RGB frame:
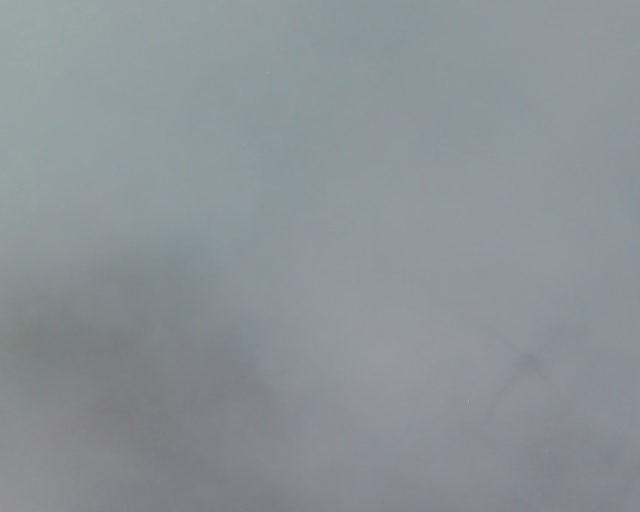
Thermal frame:
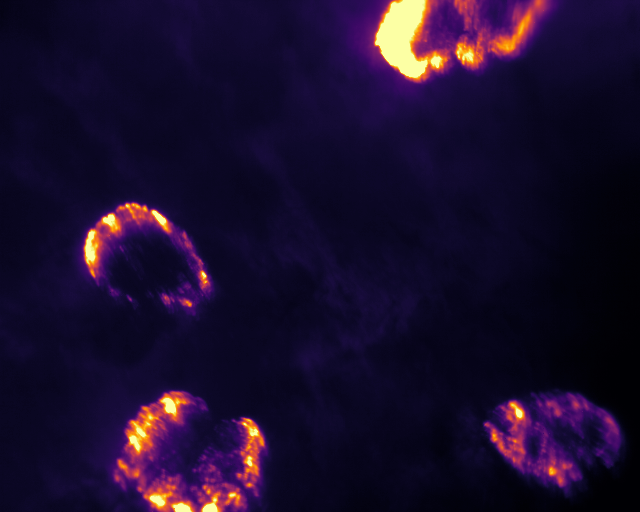
Captured: 2026-02-26 02:31:05
Pixels at or above 80 °C: 10936 (fraction of frame: 0.03337)